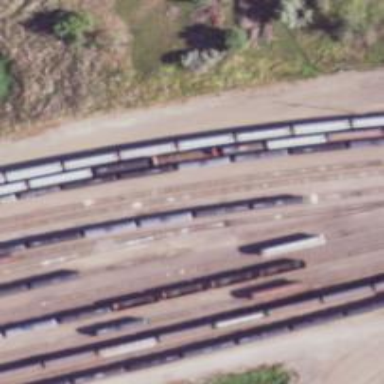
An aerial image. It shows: Railway yard in service.